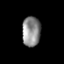
Tissue: prostate
Cell type: T cells
Senescence score: 0.2024
Nuclear area (px): 536
Mean DAPI intensity: 139.778